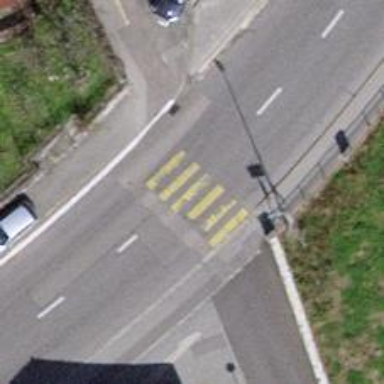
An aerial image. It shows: Uncontrolled road crossing.